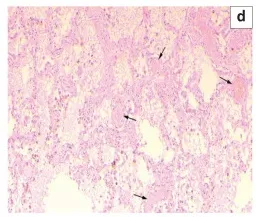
Haematoxylin and eosin staining of lung tissue samples from a 55 year old male patient with COVID-19 (37 Military Hospital, Accra, Ghana, May 2020). (d) Microthrombi in small pulmonary arteries (black arrows) x100. Higher magnification (x400) of image. Showing microthrombi (blue arrow) x100.
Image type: pathology (h&e)